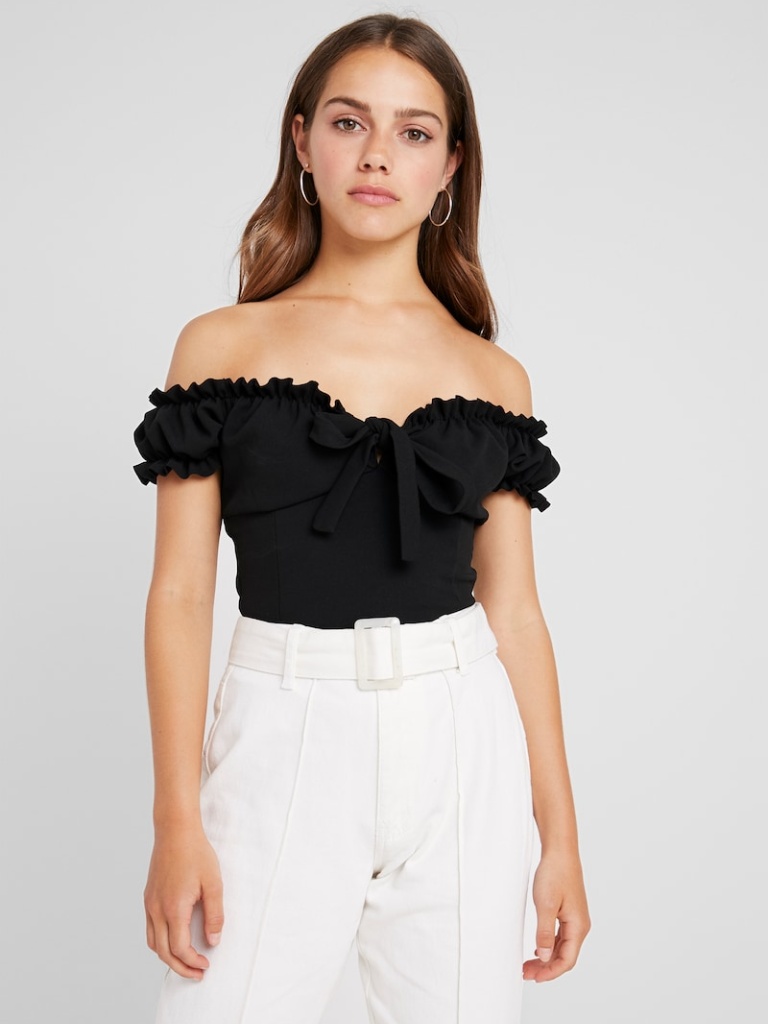
knit tight sleeveless hip length Fully Tucked in off-shoulder bodysuit